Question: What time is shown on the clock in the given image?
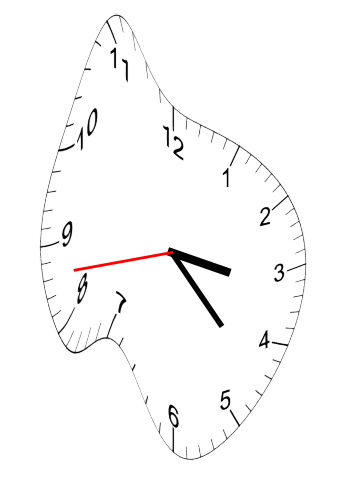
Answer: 03:22:43